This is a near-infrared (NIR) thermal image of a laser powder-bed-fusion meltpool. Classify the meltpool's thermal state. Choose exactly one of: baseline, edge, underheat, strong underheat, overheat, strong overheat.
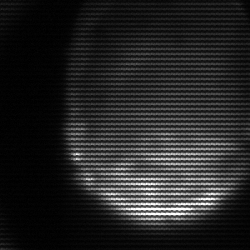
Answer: edge